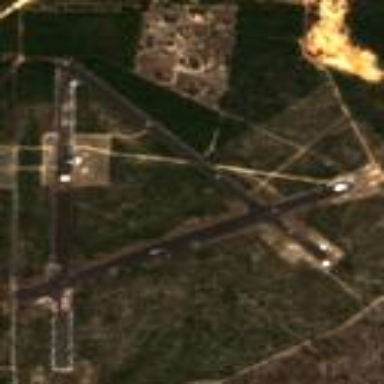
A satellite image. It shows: Military airfield located within larger aerodrome area.